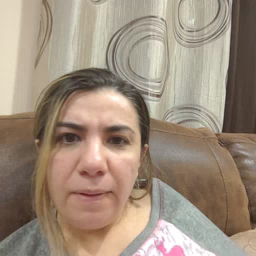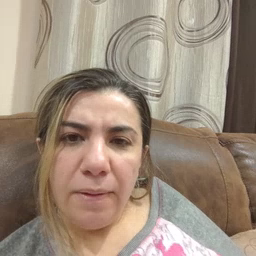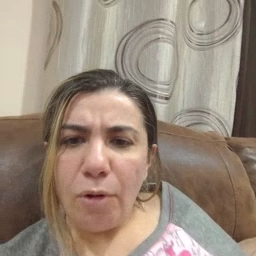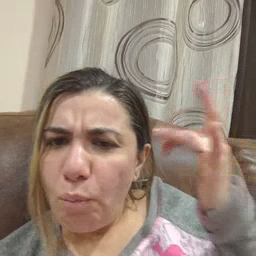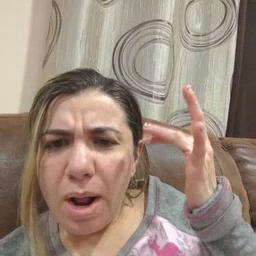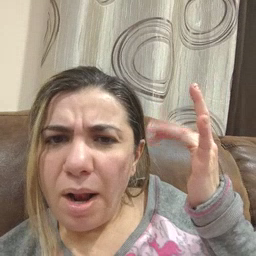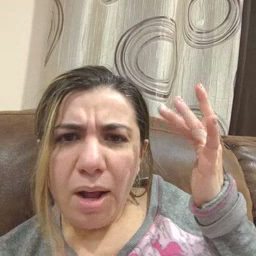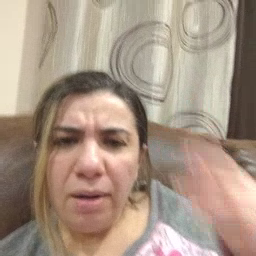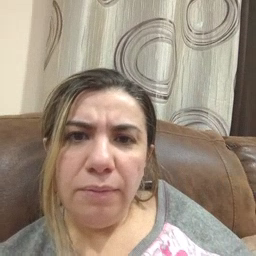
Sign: why